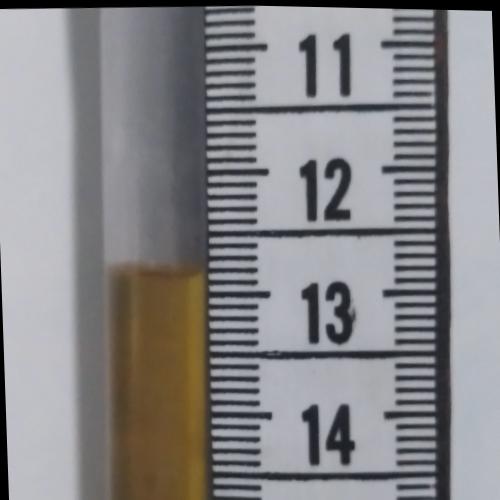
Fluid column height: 12.8 cm